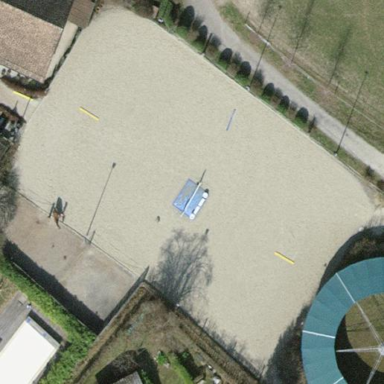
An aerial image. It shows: Equestrian pitch with sand surface for leisure land activities.